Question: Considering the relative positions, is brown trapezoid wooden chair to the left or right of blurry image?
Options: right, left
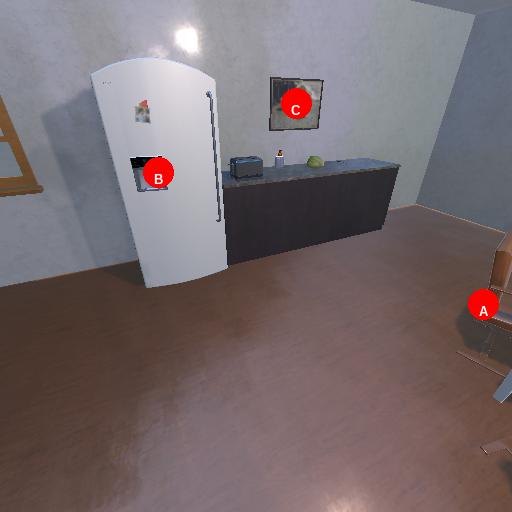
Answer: right